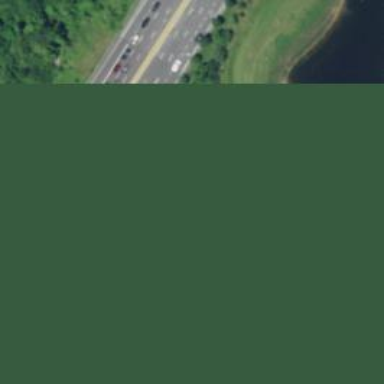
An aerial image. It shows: Trunk link highway.